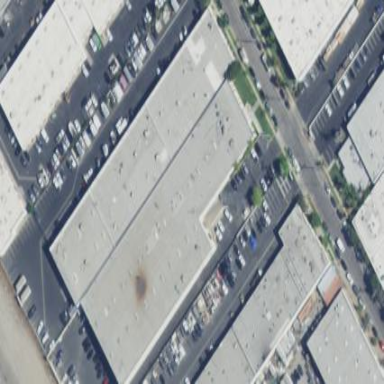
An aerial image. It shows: Warehouse.